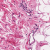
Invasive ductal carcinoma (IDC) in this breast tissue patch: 0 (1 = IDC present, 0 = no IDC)